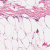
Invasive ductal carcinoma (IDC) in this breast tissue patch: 0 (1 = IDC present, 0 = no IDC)